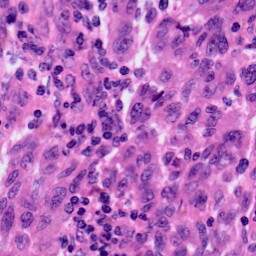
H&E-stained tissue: Skin